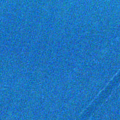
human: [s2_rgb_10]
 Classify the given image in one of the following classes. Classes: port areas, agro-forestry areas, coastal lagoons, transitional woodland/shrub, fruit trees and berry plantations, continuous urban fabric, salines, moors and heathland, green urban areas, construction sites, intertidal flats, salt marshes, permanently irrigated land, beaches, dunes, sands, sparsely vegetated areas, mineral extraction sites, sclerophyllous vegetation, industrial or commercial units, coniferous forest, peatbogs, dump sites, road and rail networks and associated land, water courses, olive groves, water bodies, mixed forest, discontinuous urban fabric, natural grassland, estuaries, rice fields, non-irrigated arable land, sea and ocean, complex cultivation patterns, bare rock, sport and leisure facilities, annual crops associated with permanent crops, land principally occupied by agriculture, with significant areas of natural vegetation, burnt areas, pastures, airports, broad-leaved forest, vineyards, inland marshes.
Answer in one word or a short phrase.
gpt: sea and ocean